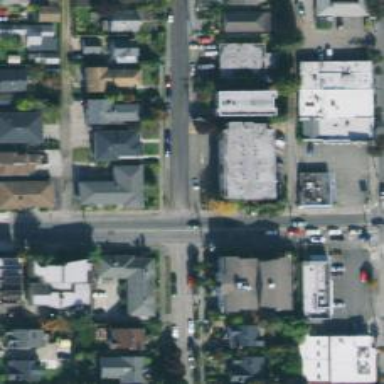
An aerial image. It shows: Tertiary road with separate sidewalks.